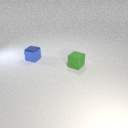
small blue metal cube to the left of small green rubber cube